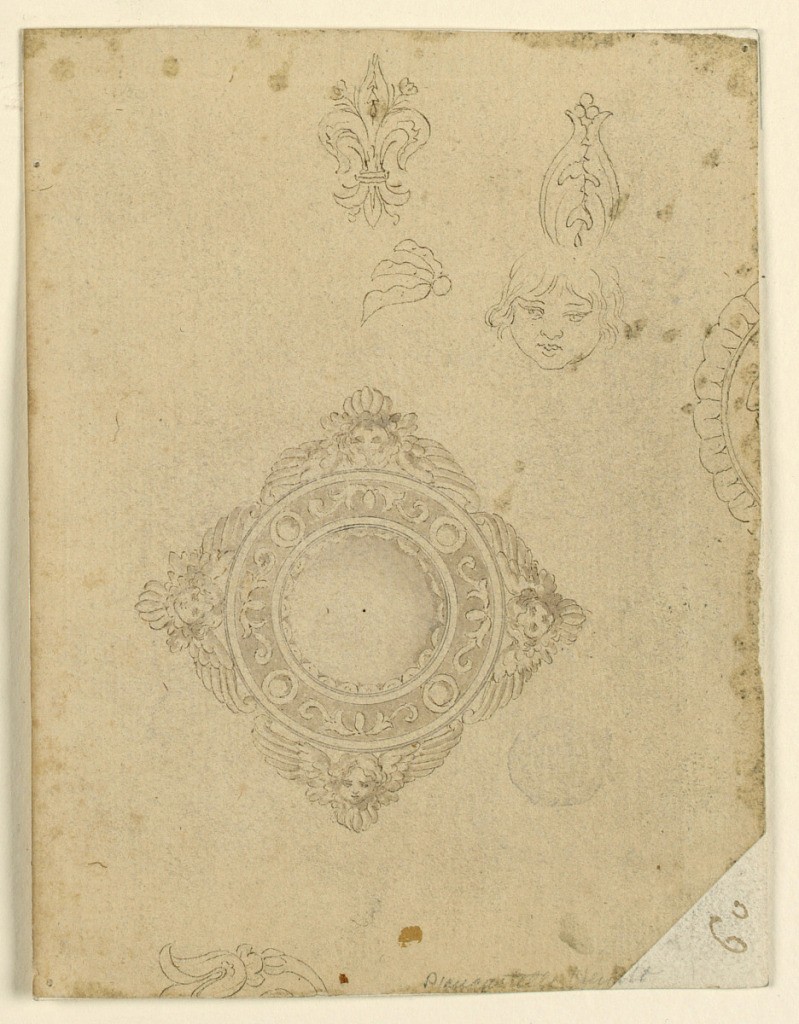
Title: Design for Brooch with Cherubins
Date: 16th century
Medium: Pen and ink, brush and sepia on paper
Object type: Drawing
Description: A round gem is set within a frame decorated with floral scrolls and small round gems. Four cherubim with extended wings as a frame. At right, sketched for florals and a head.